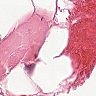
Metastatic tissue present: no